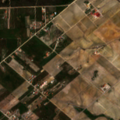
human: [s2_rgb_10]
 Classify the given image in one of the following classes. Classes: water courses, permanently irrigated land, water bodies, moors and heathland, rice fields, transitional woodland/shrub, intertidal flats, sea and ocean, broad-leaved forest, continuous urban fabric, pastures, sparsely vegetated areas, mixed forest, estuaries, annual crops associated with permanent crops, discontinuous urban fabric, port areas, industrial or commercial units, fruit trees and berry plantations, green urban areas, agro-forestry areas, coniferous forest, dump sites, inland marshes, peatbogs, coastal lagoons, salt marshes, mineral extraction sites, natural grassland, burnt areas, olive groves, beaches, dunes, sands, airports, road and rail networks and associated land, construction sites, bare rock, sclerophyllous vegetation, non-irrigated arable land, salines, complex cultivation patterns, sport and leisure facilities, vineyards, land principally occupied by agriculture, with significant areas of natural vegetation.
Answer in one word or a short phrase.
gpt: continuous urban fabric